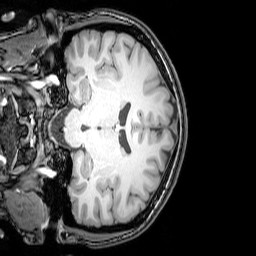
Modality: T1w
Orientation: coronal
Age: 25
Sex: female
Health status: healthy
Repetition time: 0.081 s
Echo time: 0.037 s